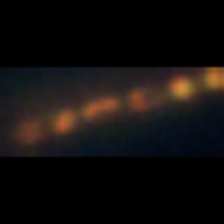
Taxon: Chaetoceros
Group: Diatoms